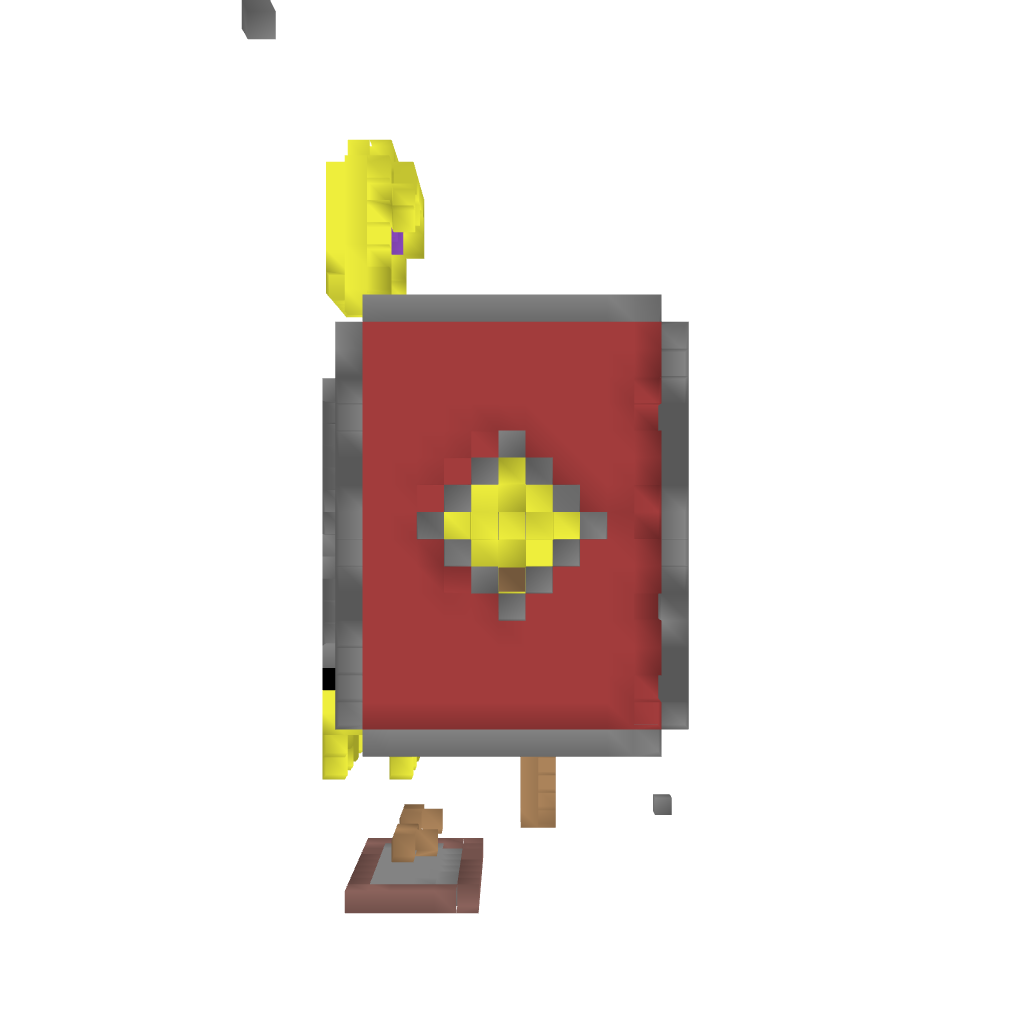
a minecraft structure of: Statue bad low quality